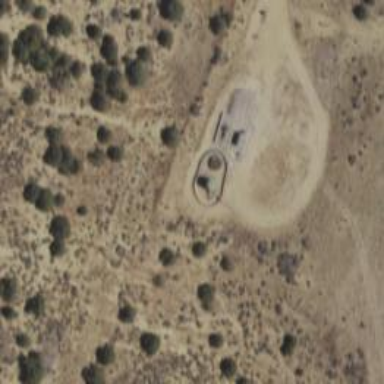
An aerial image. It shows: Storage tank with man-made structure.